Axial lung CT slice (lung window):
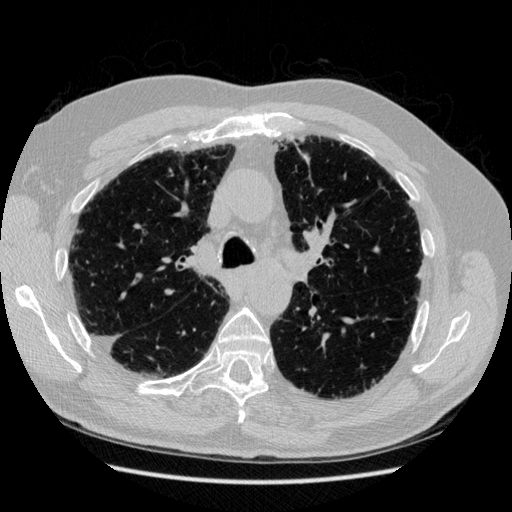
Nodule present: yes
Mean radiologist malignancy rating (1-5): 1